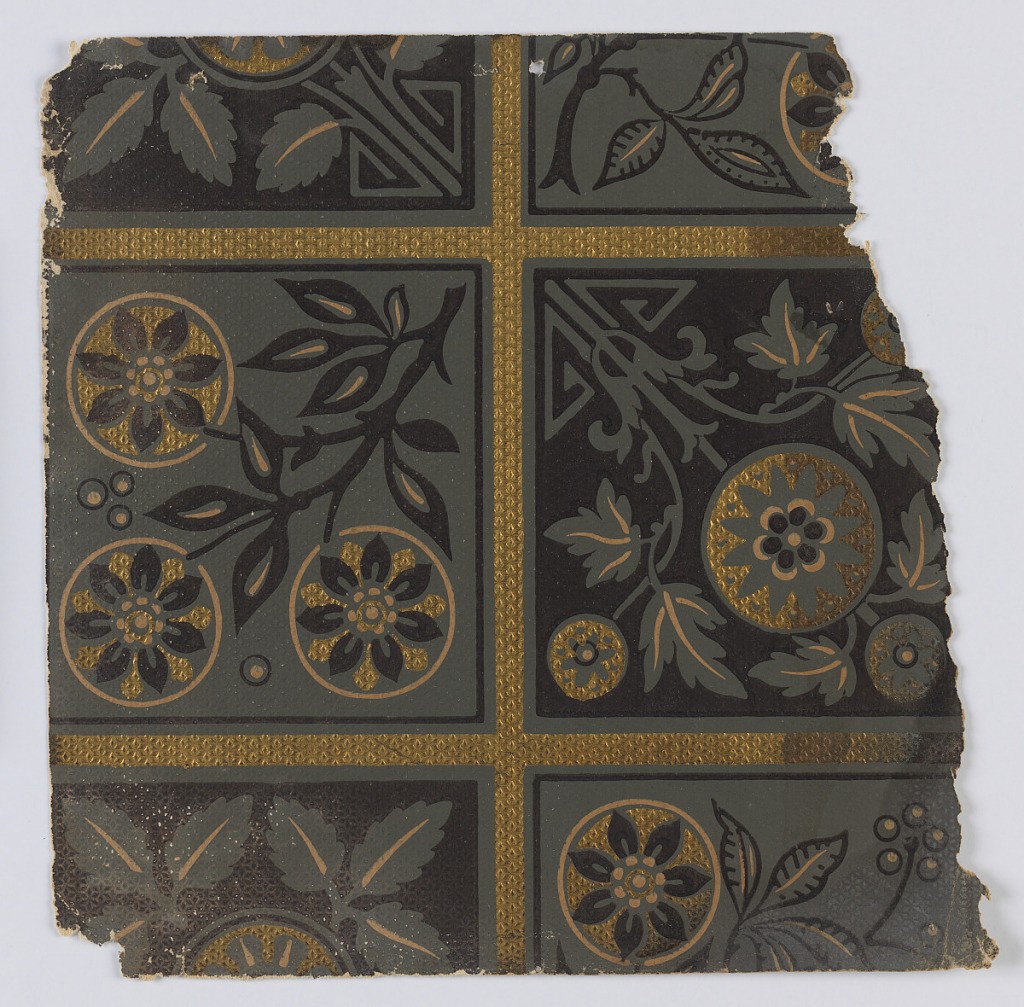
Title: Sidewall sample
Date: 1880–90
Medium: Machine-printed on paper
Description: Fragmentary wallpapers from sample book, including aesthetic-style and Anglo-Japanesque designs.

72 pages of samples.